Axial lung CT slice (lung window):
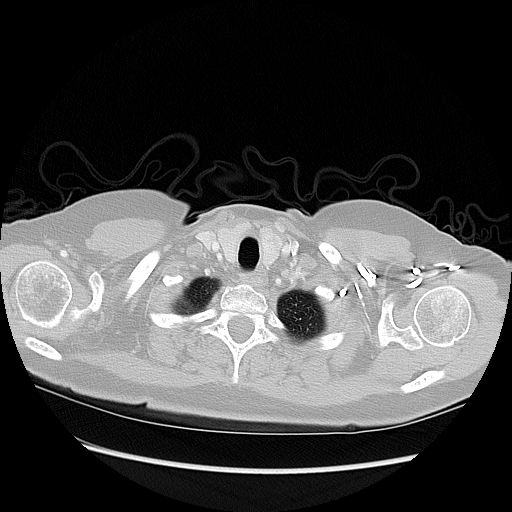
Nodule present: no